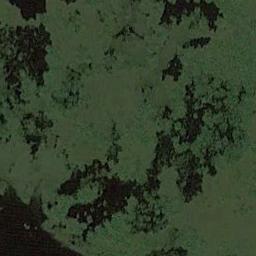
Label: wetland